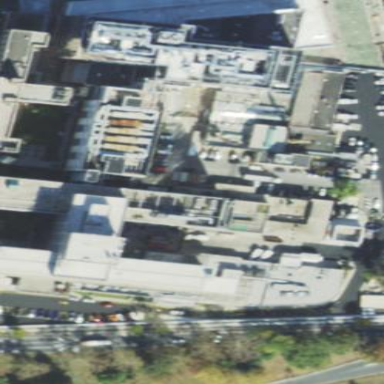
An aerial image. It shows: Healthcare facility identified as hospital.